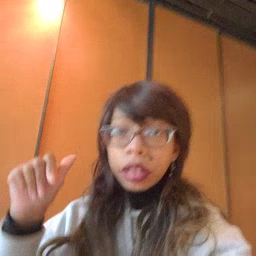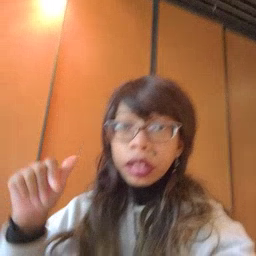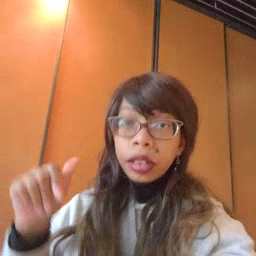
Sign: donkey